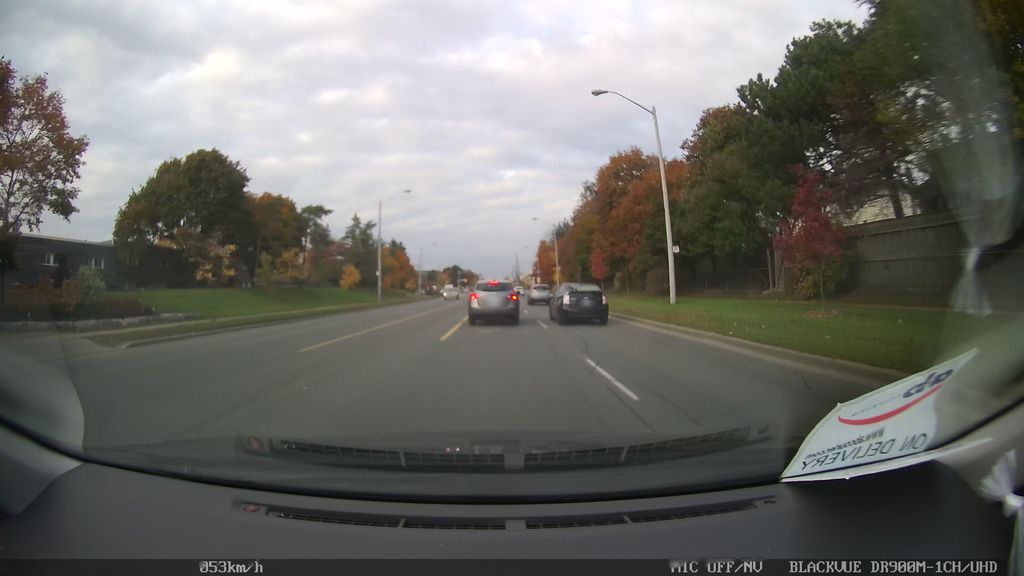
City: toronto